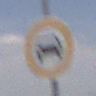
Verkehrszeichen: VerbotKraftwagen
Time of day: Midday
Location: Outdoor (Nature)
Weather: PartlyCloudy
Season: NotSpecified
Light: Natural